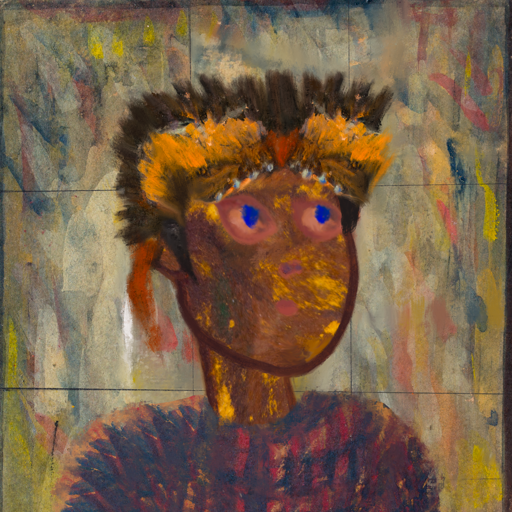
Background: GypsyMother, Head And Neck Side: Comrade, Face Side: Mother_And_Son_Mother, Bust: In_The_Sun, Hair Side: Roy_Bahadur, Head Accessory: Gypsy_Queen, Second Necklace: Blank, Necklace: Blank, Baby: Blank